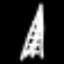
Label: The Eiffel Tower